Field crop: tomato
Growth stage: 2
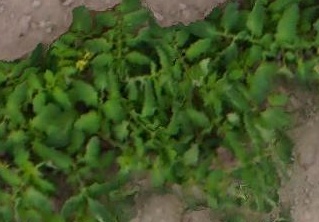
Species: tomato